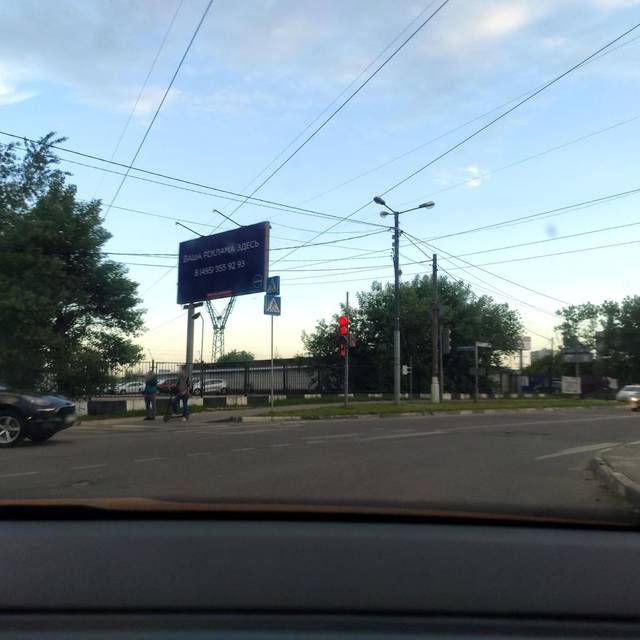
Region: Russia
Coordinates: 55.756, 37.847